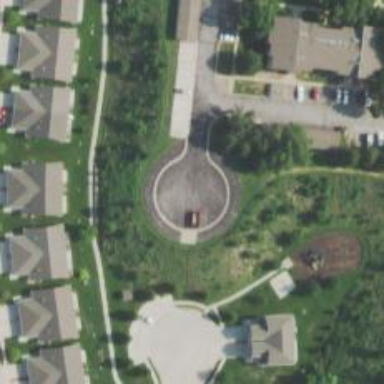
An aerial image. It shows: Circle-shaped turning circle on the road.